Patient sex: F
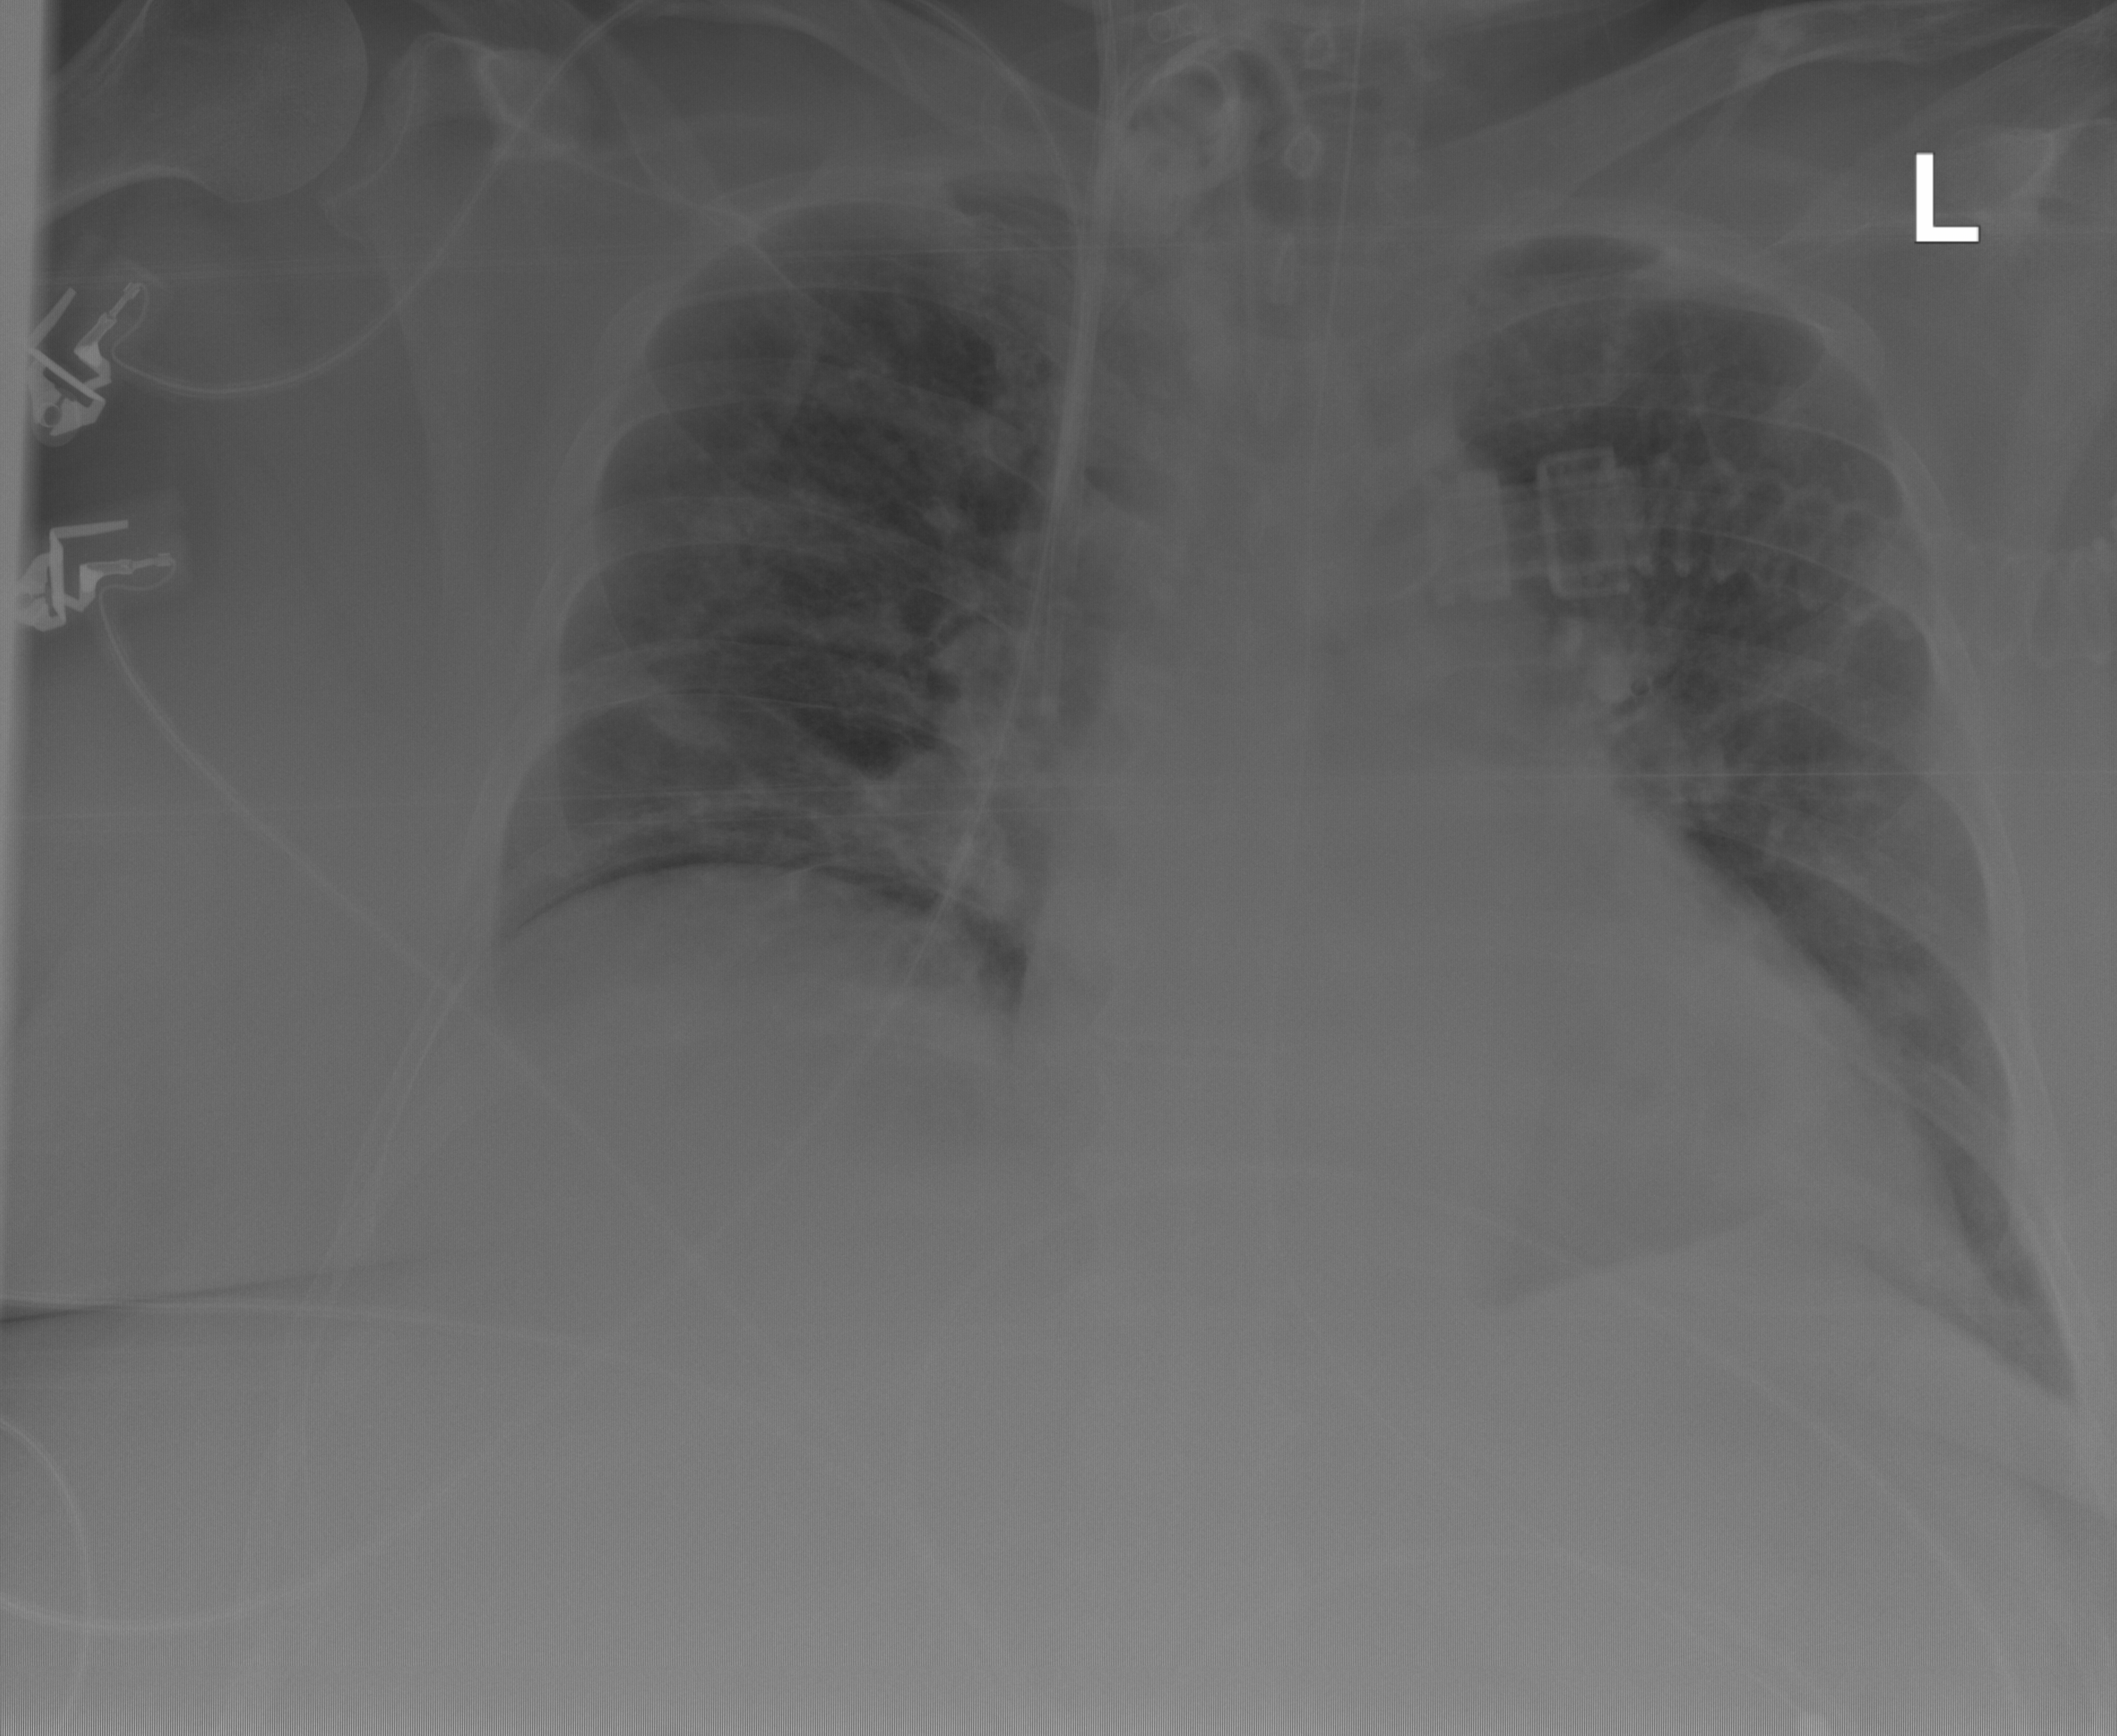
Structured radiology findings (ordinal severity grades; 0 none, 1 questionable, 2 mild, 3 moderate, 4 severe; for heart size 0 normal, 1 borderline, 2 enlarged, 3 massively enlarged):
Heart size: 2
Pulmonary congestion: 0
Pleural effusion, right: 0
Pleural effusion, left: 0
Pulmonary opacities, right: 0
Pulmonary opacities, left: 0
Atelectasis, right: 1
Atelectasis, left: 1